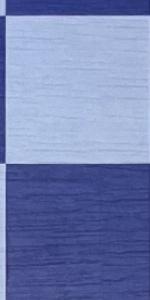
Label: Empty